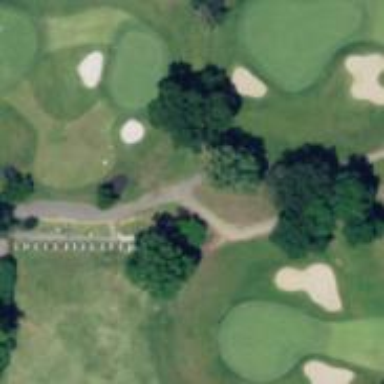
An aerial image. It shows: Well-maintained path in golf course.